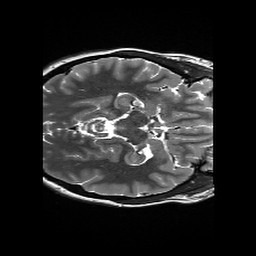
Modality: T2w
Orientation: axial
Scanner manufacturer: siemens
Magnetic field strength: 3 T
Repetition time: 13.52 s
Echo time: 0.088 s